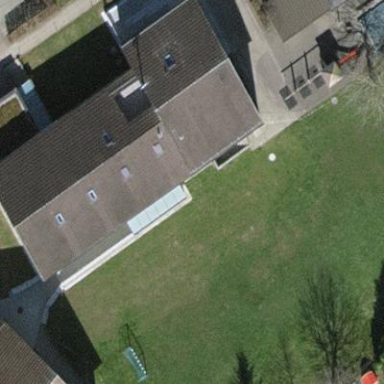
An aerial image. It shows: School building.